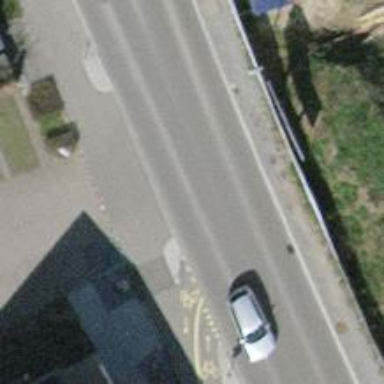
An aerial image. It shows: Asphalt cycleway.